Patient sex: F
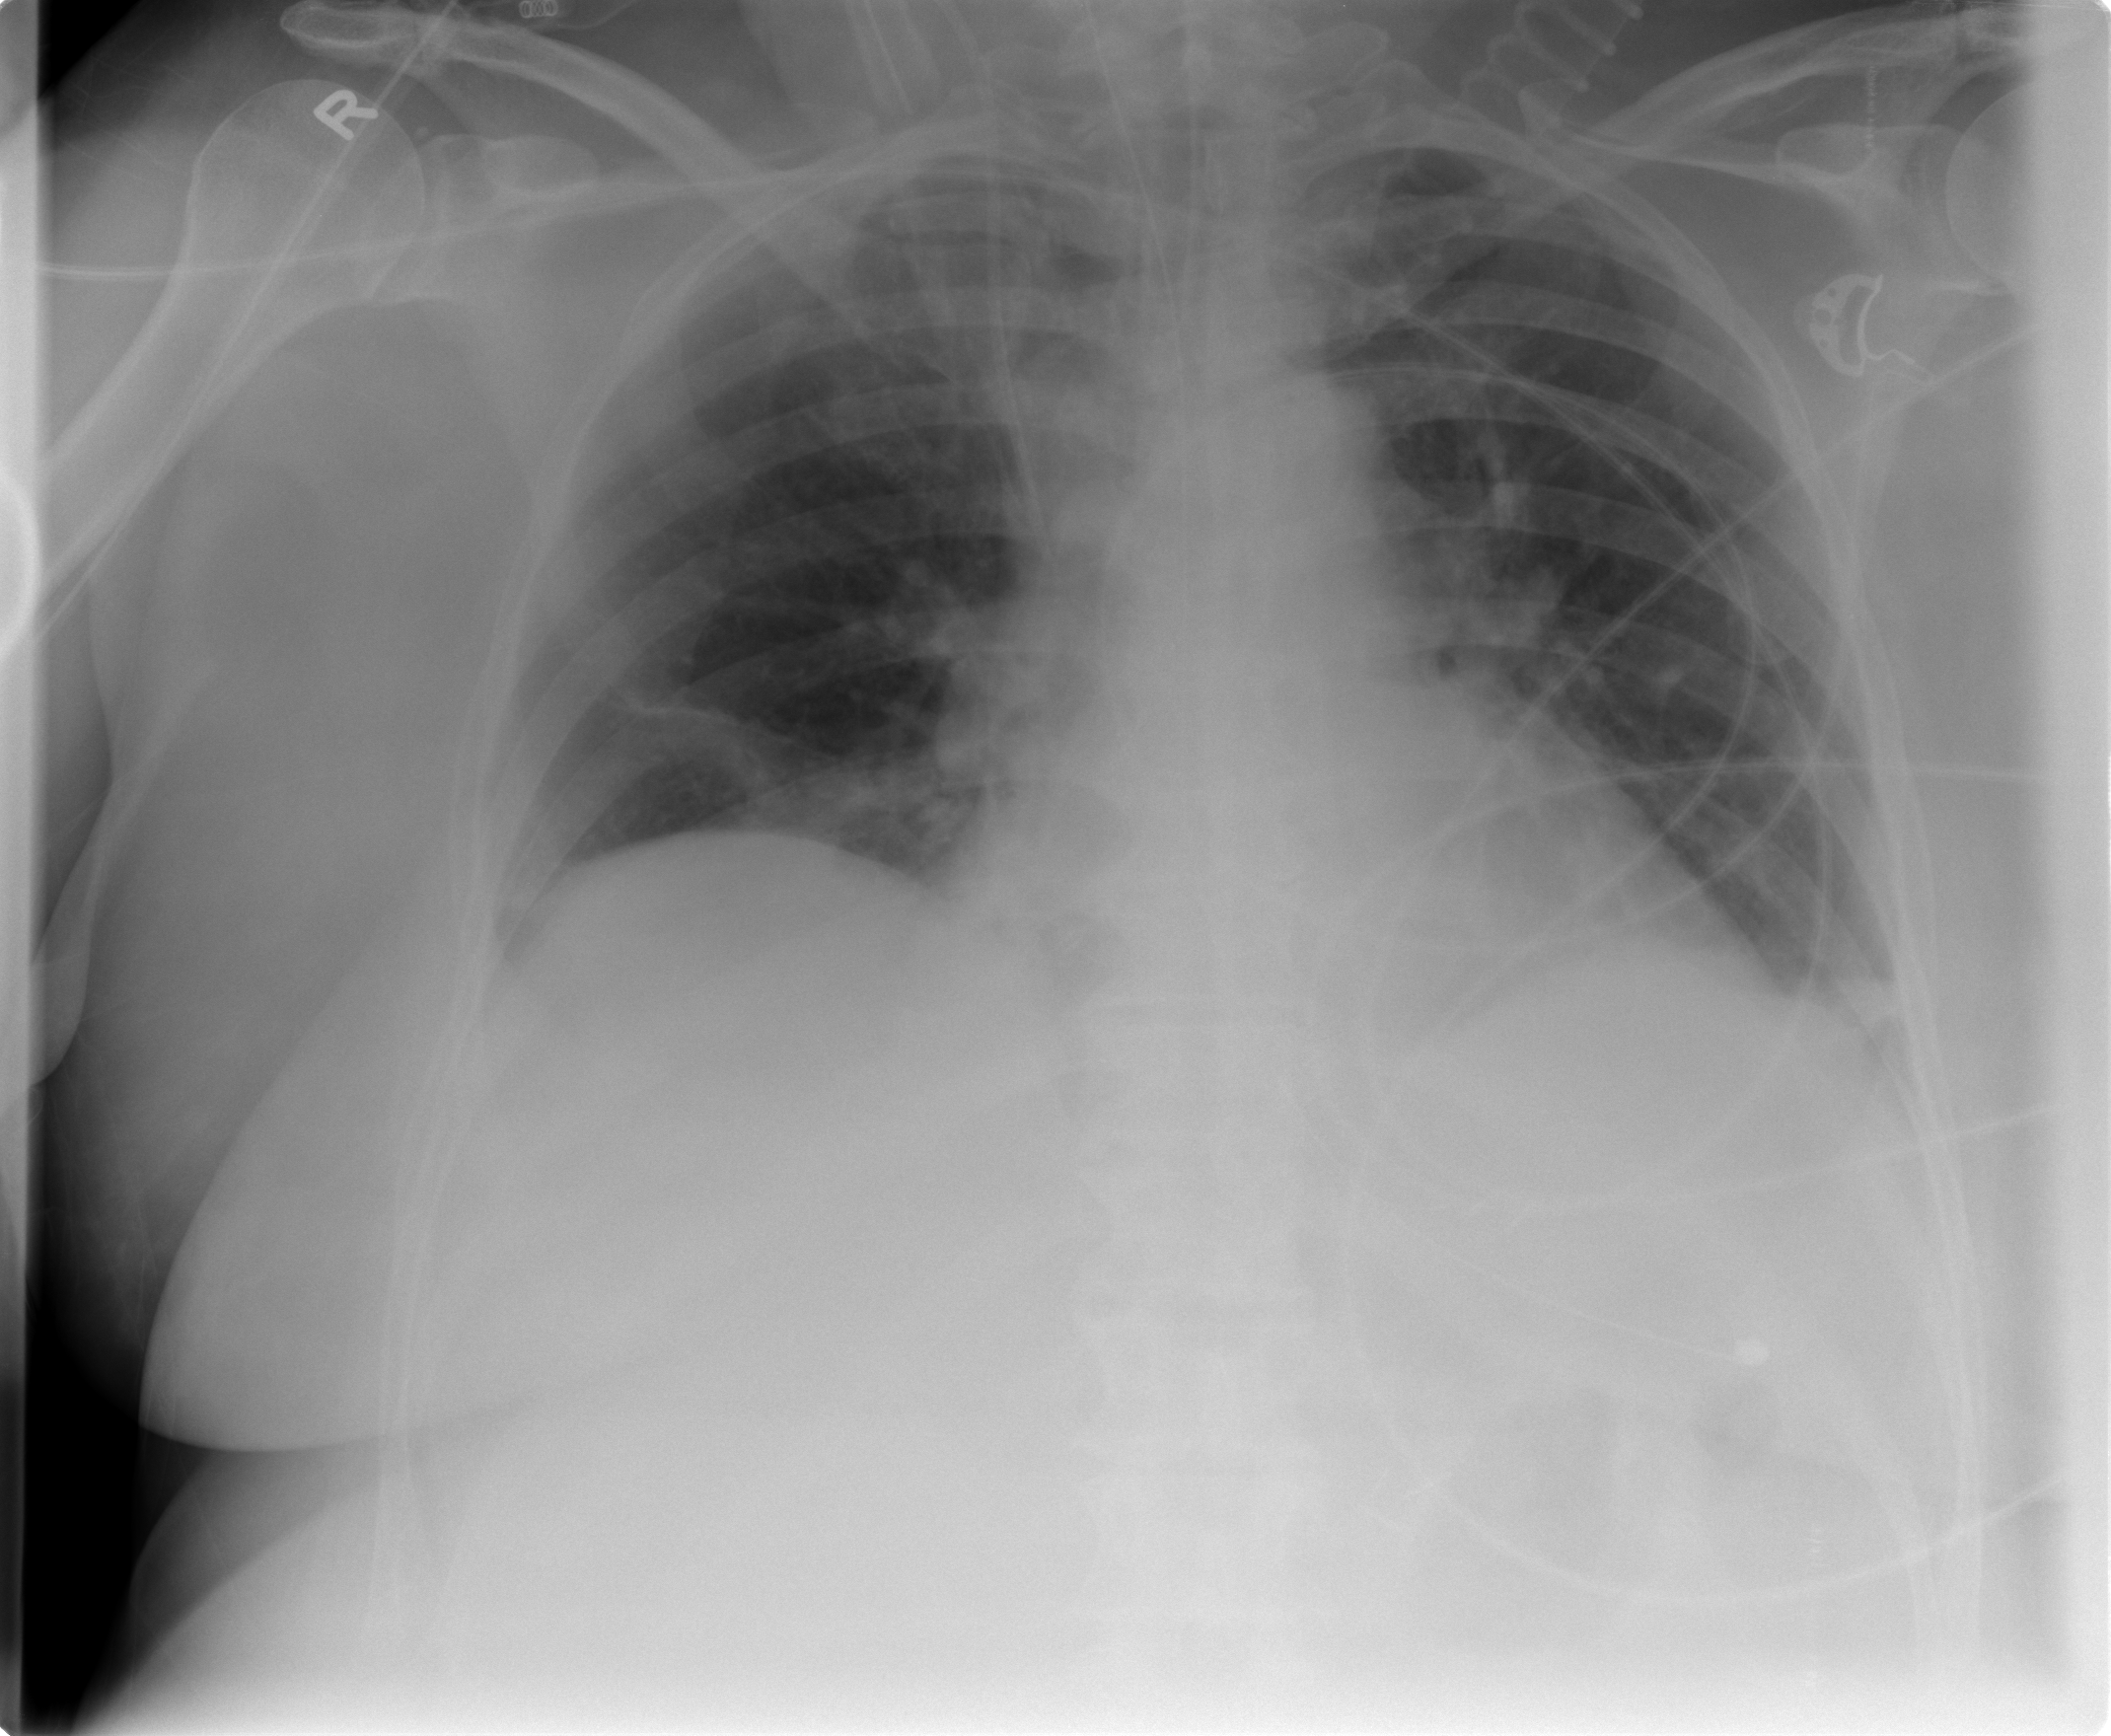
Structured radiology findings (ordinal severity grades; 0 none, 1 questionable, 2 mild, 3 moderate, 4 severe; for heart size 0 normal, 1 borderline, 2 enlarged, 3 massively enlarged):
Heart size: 0
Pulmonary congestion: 0
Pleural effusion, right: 0
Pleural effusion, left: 0
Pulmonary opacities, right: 0
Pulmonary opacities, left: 0
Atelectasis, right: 2
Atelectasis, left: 2